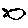
Label: bird